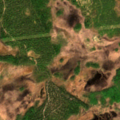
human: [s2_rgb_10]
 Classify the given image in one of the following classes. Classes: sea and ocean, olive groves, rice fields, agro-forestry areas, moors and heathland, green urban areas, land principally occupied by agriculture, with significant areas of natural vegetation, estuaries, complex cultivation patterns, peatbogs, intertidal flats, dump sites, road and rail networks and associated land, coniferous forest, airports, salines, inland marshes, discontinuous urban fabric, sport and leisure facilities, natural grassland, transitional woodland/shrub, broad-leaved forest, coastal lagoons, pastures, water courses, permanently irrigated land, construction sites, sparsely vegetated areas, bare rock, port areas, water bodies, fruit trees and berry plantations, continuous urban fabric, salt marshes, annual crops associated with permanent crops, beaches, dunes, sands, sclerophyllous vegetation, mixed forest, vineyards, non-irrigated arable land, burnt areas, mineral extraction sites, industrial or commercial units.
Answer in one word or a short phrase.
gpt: mixed forest, transitional woodland/shrub, peatbogs